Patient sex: F
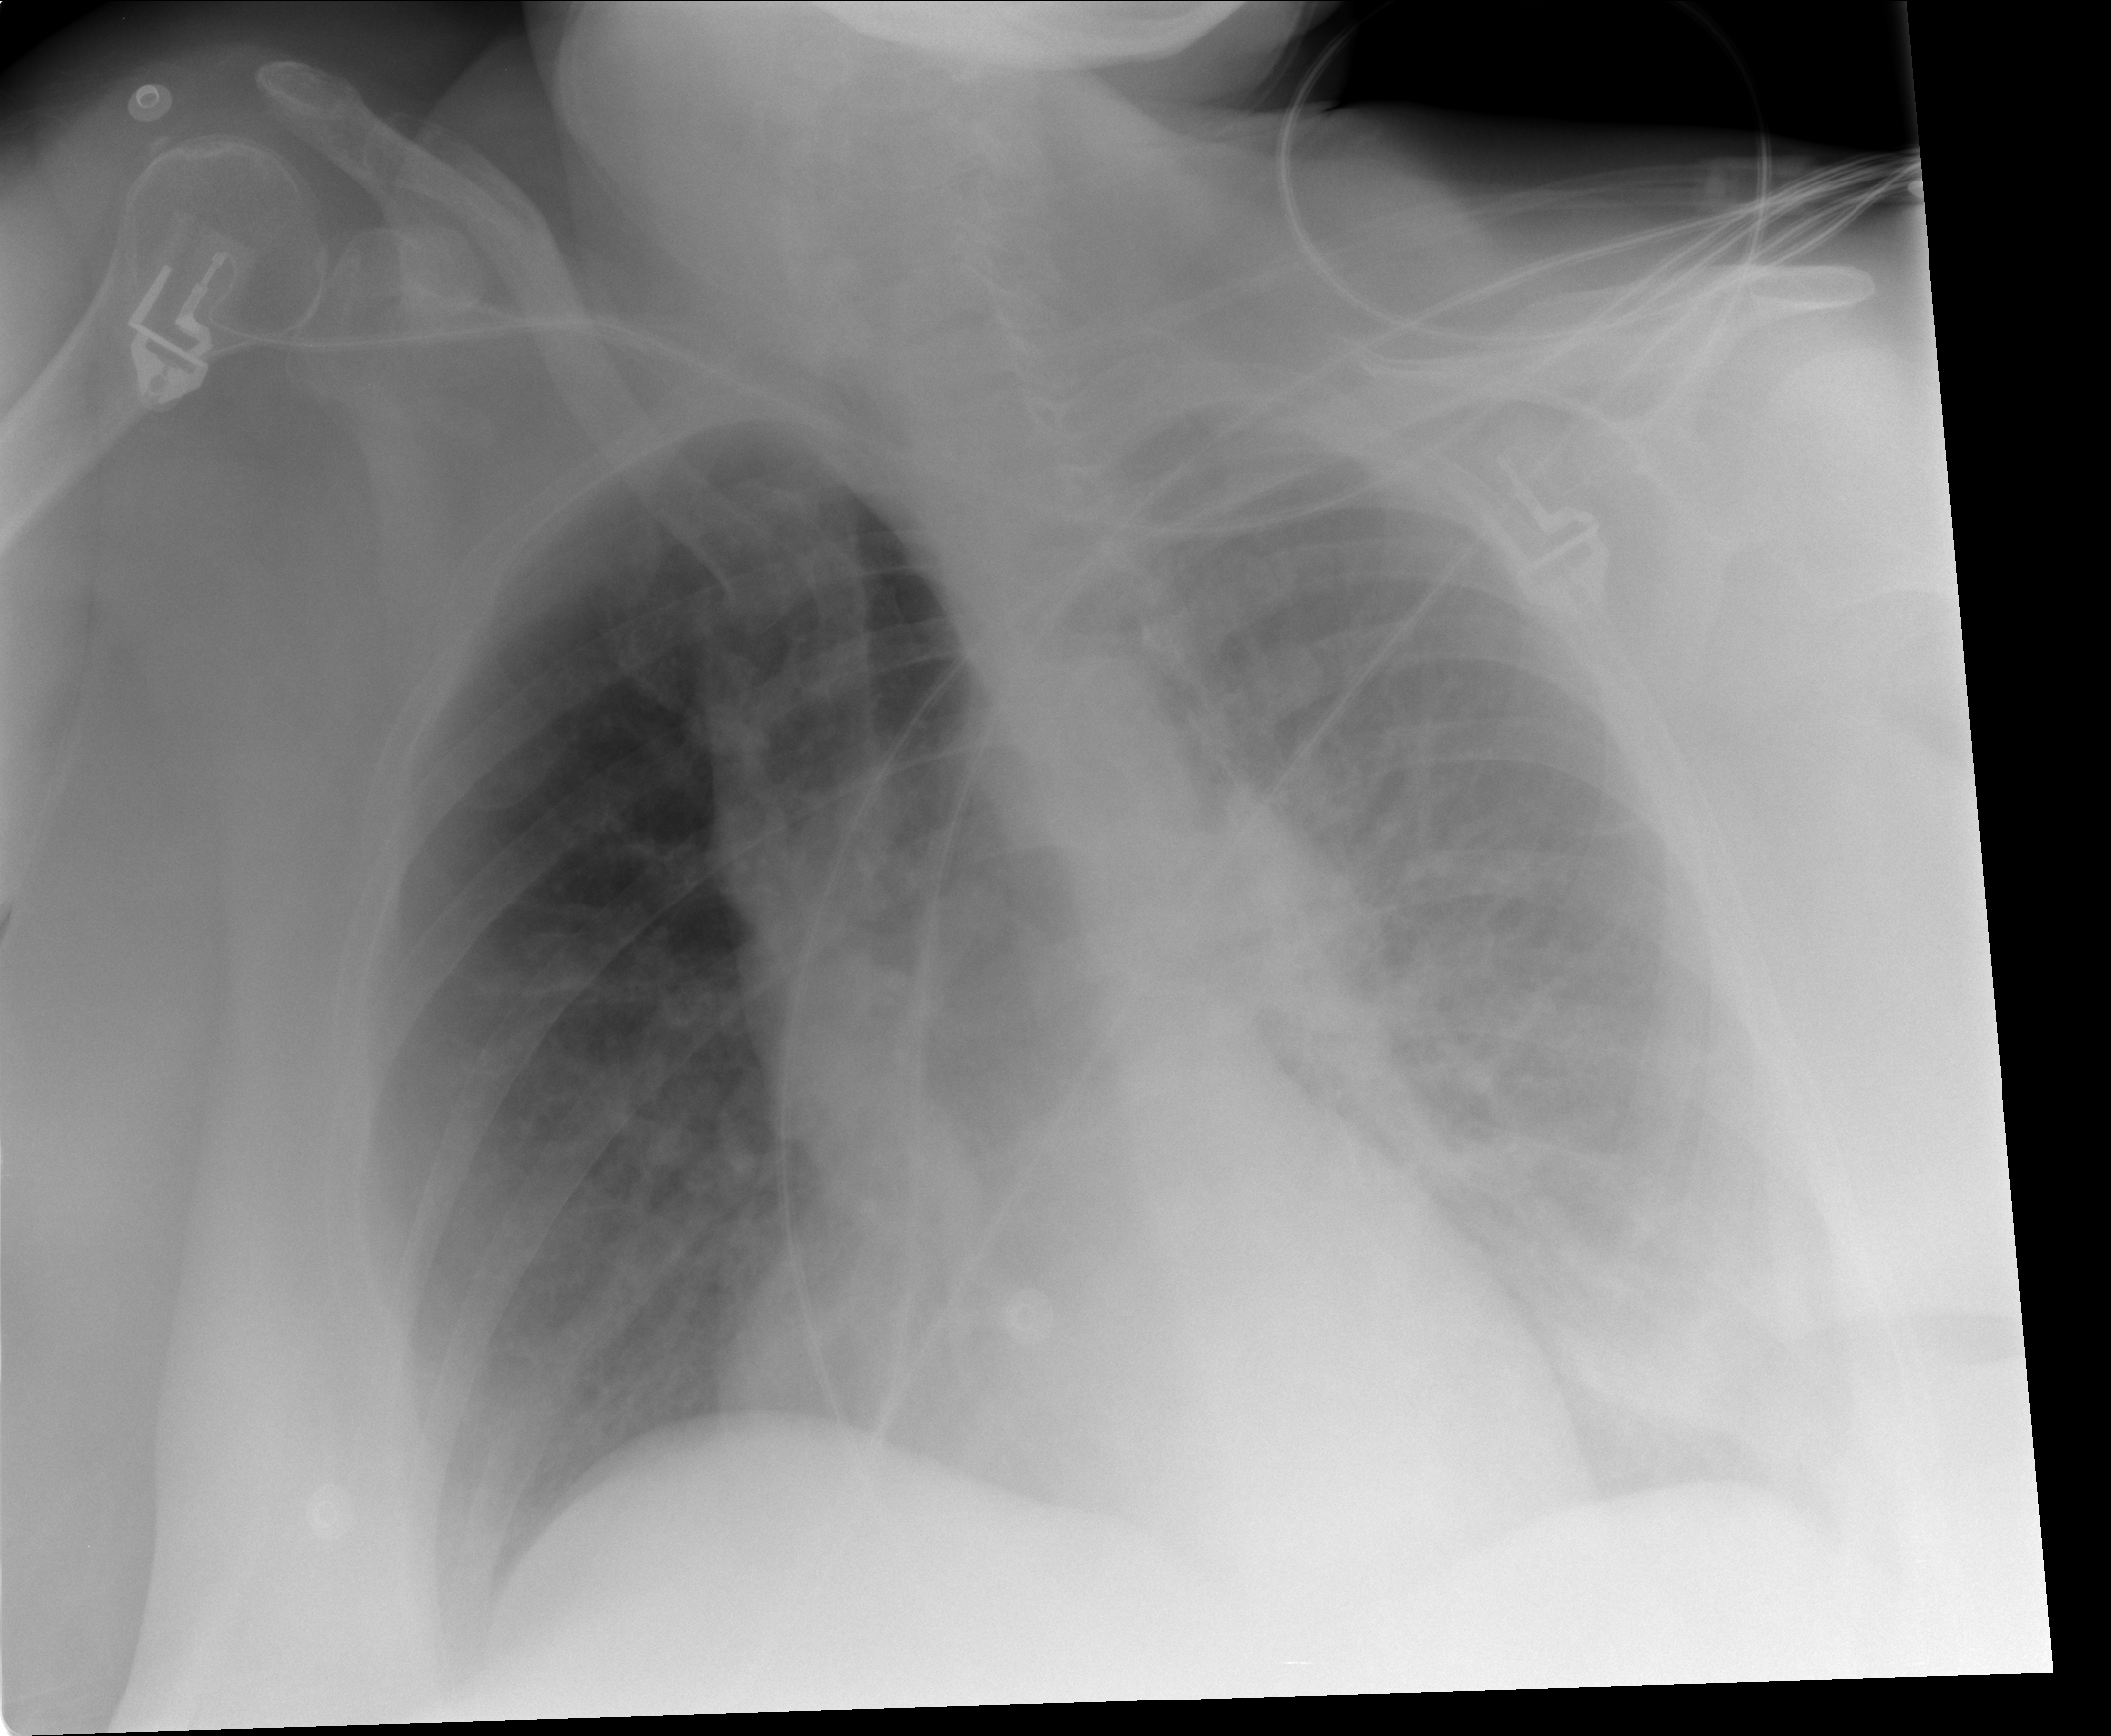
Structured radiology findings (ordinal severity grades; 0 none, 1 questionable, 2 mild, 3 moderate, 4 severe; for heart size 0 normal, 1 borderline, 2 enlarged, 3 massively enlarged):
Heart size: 1
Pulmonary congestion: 2
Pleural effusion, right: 1
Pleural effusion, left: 2
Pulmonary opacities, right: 0
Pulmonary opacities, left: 2
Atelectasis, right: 0
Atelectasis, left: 2